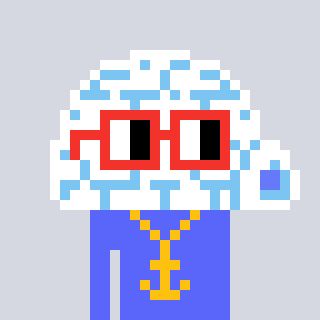
a pixel art character with square red glasses, a igloo-shaped head and a purple-colored body on a cool background